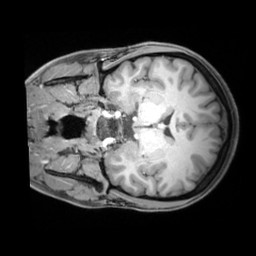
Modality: T1w
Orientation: coronal
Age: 35
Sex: female
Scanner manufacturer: siemens
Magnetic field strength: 3 T
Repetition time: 1.97 s
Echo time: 0.00206 s